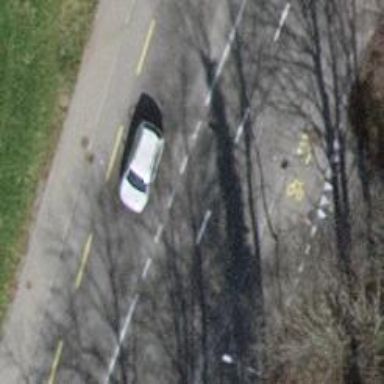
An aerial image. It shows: Asphalt road classified as primary highway.